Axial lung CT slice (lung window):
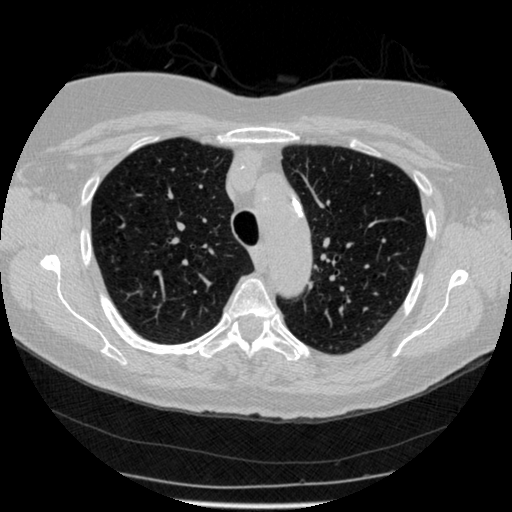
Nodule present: no